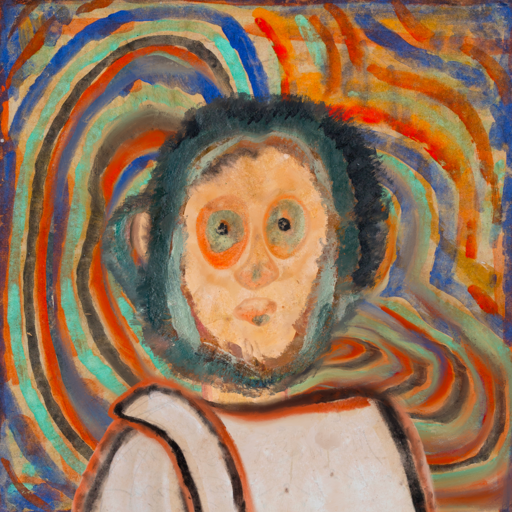
Background: Sisters, Head And Neck Front: Childish, Face Front: Childish, Bust: Roy_Bahadur, Hair Front: Boggyland, Head Accessory: Blank, Second Necklace: Blank, Necklace: Blank, Baby: Blank